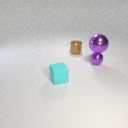
small purple metal sphere behind small cyan rubber cube